Question: I have created an editor grid.

After entering values in the grid, I want to pass this values to java and save it into database. I want to pass values after all rows are added into the grid.
I saw an example where the cell had a listener for change event, but I want to get all the rows of the grid.
How can I do this?
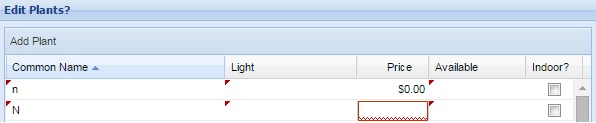
Answer: You need to configure your store with a writer, e.g a JsonDataWriter. When all edits have been made on the grid, you would them call save() on the underlying store and then all record your new records will get sent in a batch to the server.
This kind of thing
'''
var writer = new Ext.data.JsonWriter({
encode: true
});
// create the Data Store
var store = new Ext.data.JsonStore({
root: 'data',
idProperty: 'myid ',
writer: writer,
fields: ['myid', 'fieldA', 'fieldB', 'fieldB'],
proxy: new Ext.data.HttpProxy({
url: 'YourUrl',
method: 'POST'
})
});
'''